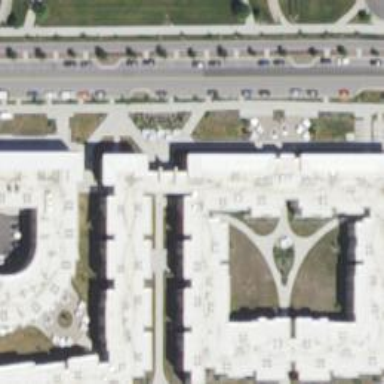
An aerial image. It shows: Courtyard that is man-made.